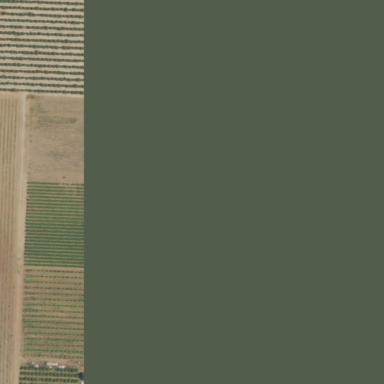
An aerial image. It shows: Agricultural property featuring vineyard.